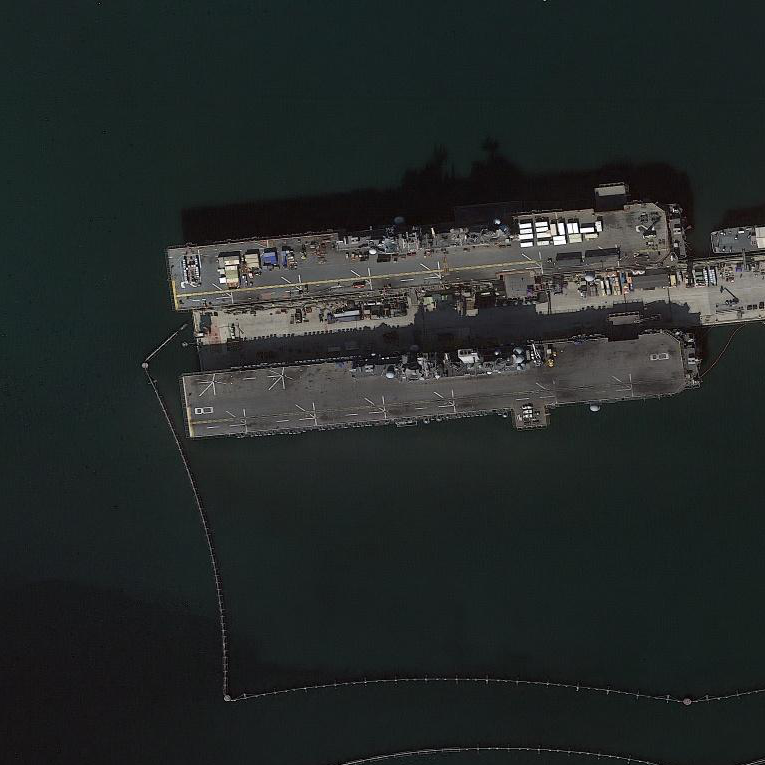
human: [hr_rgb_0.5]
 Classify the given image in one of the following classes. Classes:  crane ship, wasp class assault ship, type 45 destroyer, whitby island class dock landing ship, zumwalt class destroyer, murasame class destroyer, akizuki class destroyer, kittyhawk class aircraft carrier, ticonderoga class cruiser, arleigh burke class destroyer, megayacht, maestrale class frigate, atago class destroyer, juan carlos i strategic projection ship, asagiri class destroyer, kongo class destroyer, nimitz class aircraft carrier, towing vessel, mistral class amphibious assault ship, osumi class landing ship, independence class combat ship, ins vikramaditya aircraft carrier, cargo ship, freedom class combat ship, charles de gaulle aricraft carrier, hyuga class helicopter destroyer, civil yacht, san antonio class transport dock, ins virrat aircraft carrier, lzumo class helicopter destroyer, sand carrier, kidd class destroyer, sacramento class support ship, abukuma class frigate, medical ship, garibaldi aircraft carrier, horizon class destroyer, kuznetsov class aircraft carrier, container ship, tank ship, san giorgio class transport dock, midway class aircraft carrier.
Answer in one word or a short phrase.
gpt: Wasp class assault ship